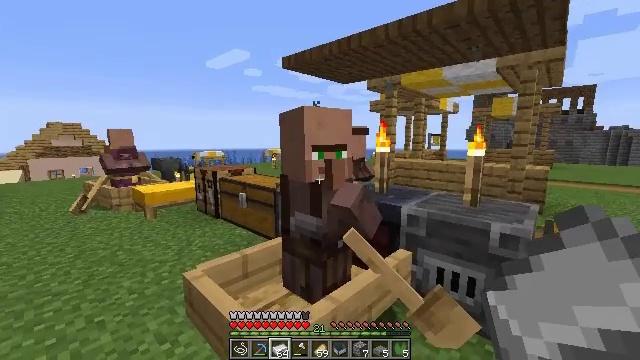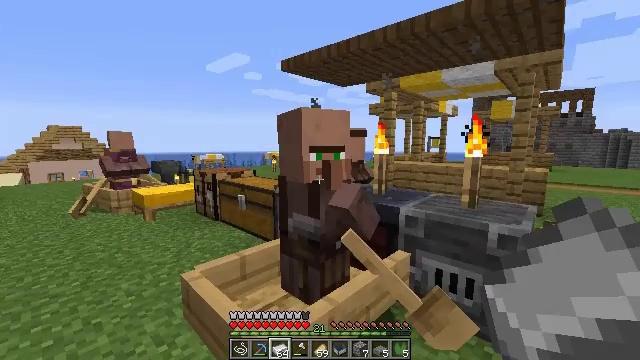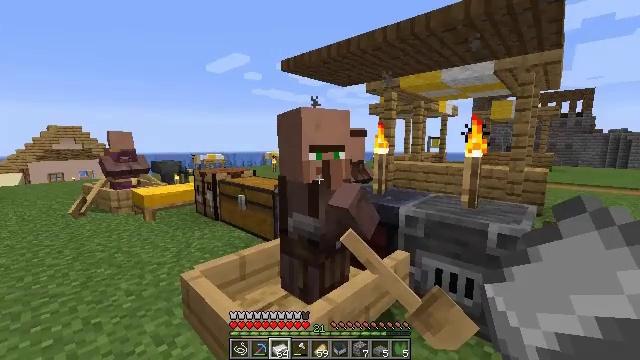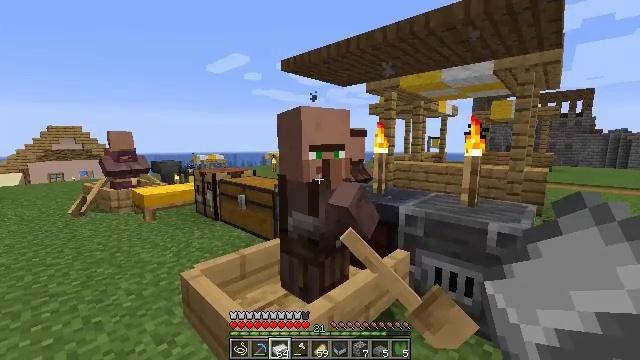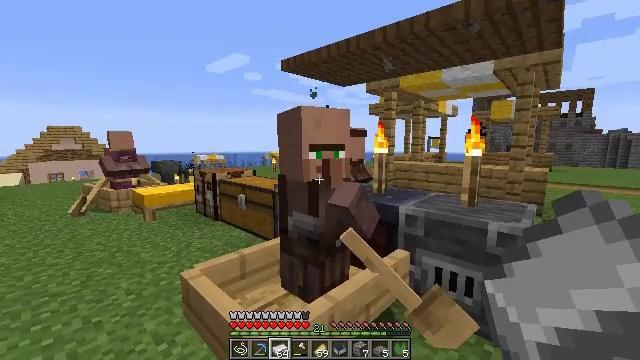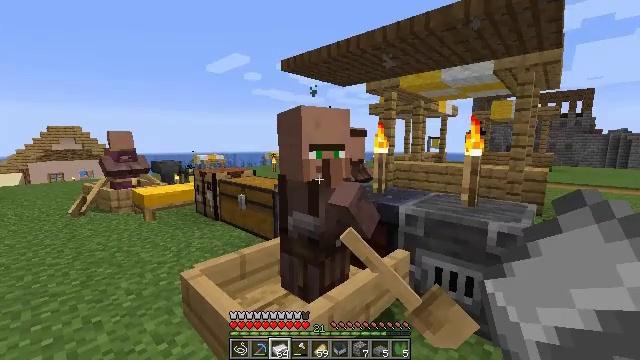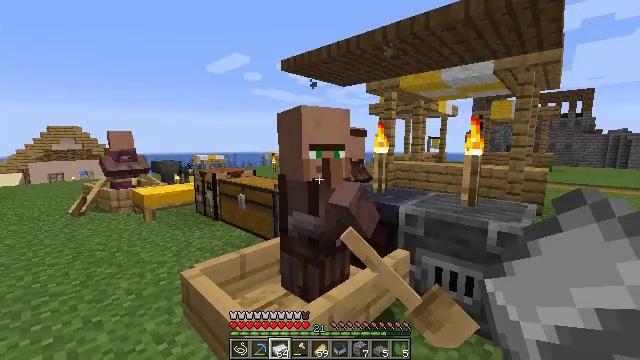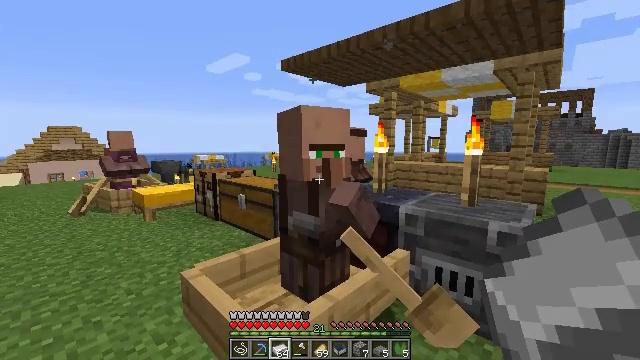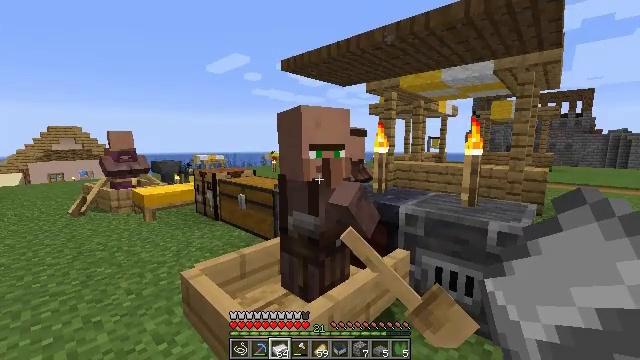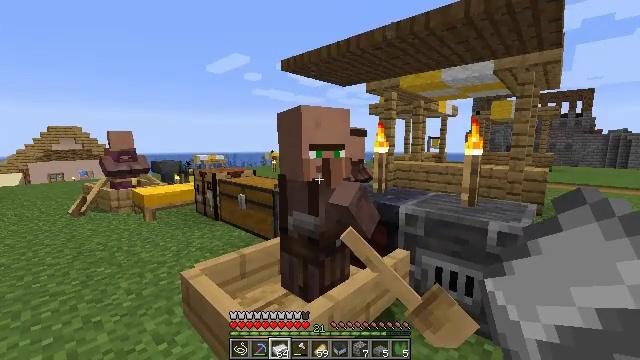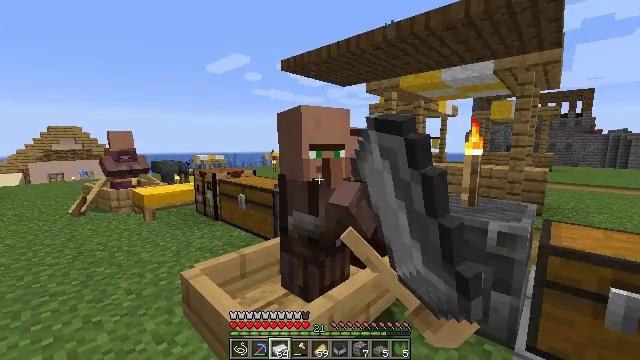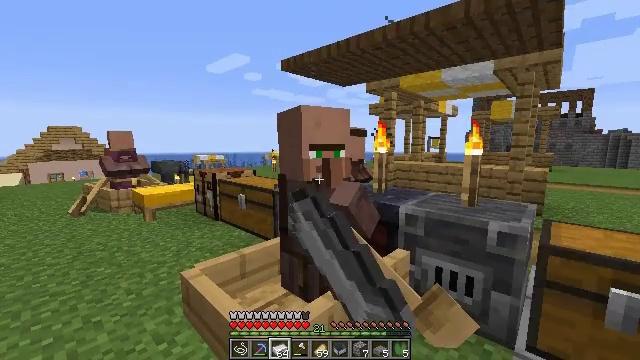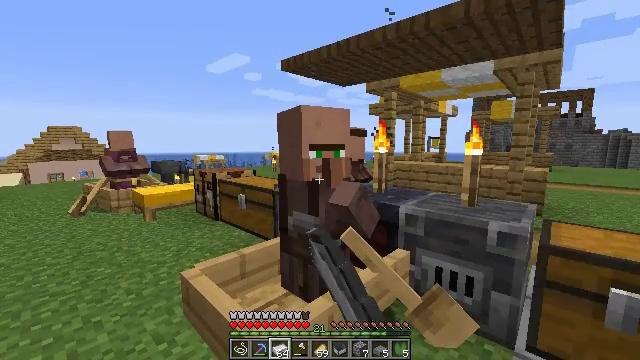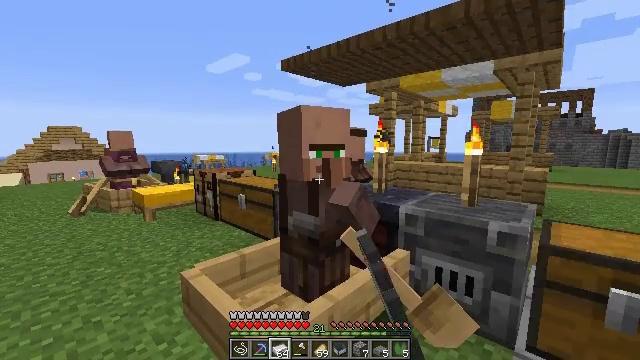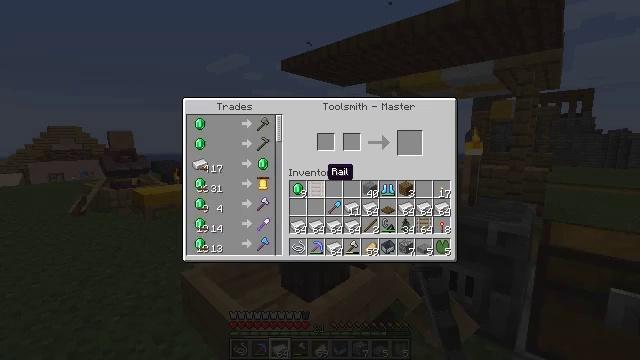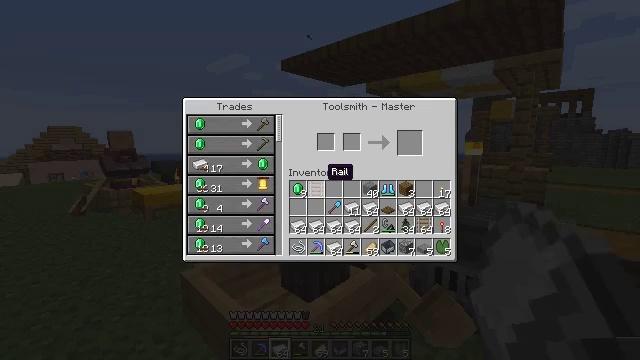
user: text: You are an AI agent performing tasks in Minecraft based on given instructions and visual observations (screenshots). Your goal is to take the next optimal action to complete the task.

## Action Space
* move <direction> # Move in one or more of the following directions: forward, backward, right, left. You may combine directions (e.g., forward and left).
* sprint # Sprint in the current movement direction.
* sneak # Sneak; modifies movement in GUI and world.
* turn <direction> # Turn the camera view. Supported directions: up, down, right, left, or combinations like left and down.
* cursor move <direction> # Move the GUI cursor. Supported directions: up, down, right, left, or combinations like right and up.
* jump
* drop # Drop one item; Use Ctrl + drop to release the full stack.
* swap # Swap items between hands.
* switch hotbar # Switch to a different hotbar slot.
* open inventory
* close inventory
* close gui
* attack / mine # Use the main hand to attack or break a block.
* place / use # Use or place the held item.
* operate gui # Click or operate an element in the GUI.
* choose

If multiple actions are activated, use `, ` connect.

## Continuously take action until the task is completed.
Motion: motion action
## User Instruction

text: Get an emerald by using the crafting table.
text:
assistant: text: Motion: no_op
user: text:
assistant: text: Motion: no_op
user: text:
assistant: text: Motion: no_op
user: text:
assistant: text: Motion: no_op
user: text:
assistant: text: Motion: no_op
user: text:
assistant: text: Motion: no_op
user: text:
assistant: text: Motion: no_op
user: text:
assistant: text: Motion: no_op
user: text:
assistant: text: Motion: use / place
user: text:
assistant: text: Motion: use / place
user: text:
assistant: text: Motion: no_op
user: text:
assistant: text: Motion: no_op
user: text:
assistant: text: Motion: no_op
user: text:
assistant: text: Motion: open gui
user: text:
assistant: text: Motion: no_op
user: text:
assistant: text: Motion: no_op
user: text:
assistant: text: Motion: cursor move left
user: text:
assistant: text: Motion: sneak, cursor move left
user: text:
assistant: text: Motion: sneak
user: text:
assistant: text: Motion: sneak, cursor move left
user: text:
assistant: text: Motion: sneak, cursor move left
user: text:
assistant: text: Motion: sneak
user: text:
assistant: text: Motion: sneak, cursor move left
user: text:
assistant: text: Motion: sneak, cursor move left
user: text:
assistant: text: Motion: sneak
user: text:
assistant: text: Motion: sneak
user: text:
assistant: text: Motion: sneak, operate gui
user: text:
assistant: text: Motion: sneak, operate gui
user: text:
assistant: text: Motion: sneak
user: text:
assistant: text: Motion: sneak, cursor move right